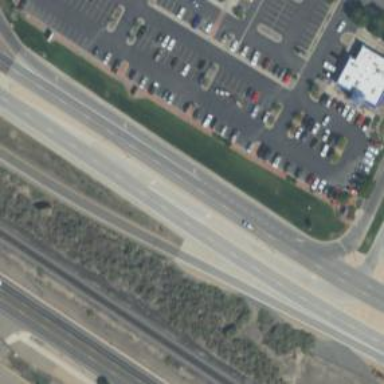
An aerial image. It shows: Trunk link highway.